Interaction volume radius: 5 \u00c5
Interaction volume height: 35 \u00c5
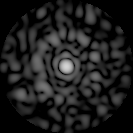
Disorder parameter: 0.8358